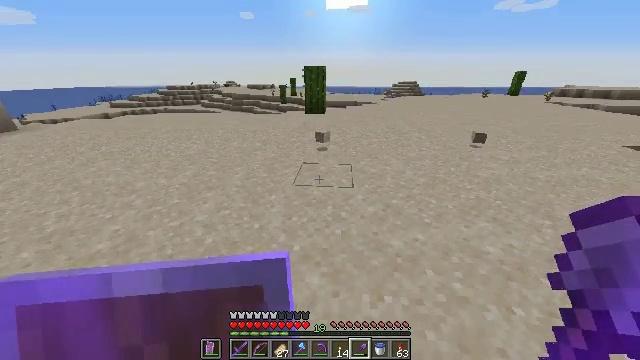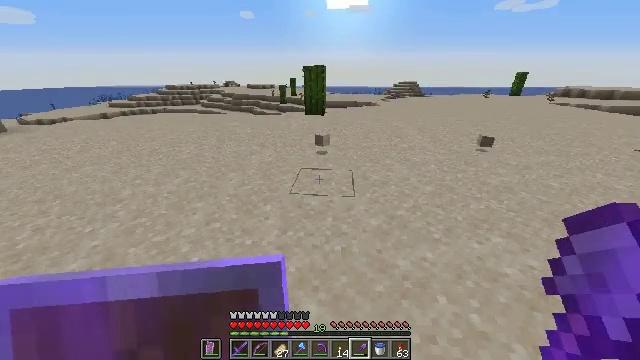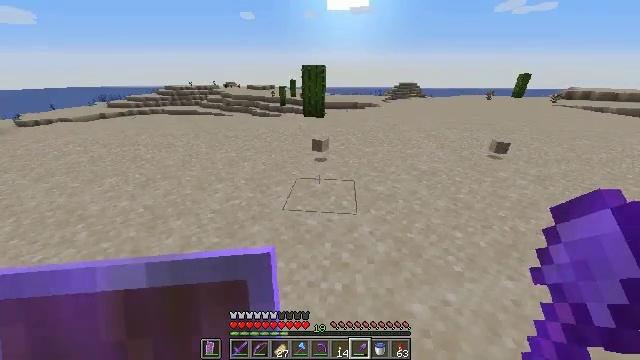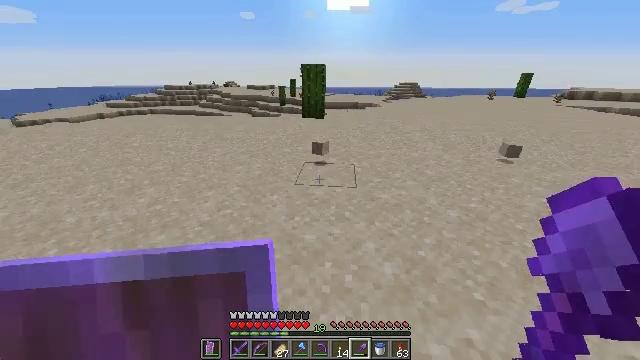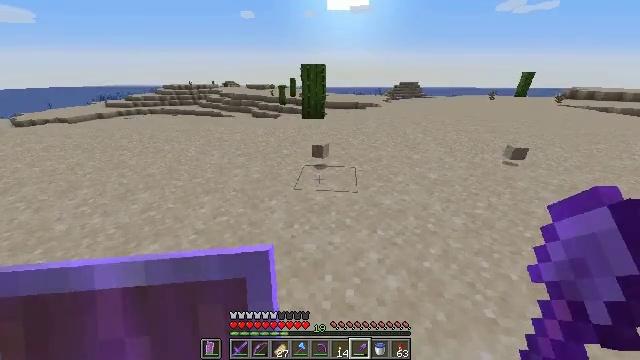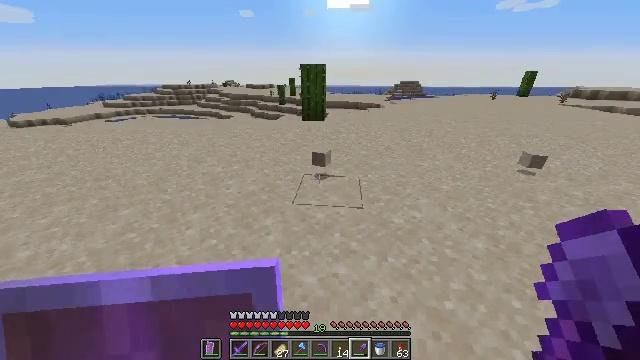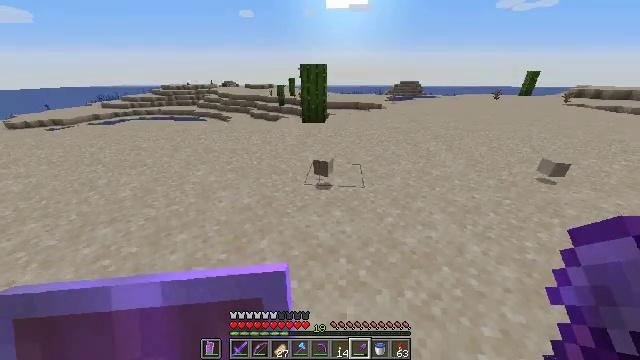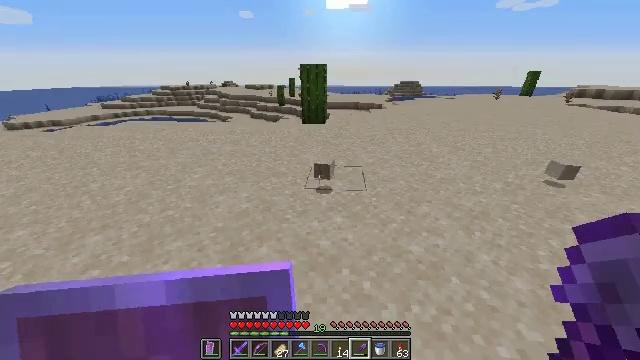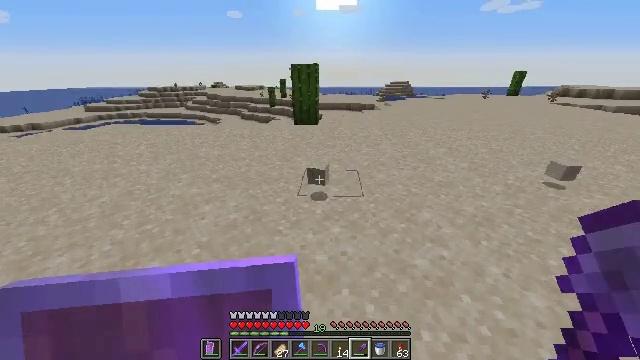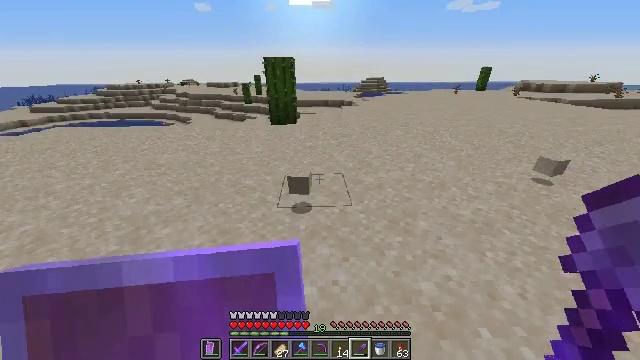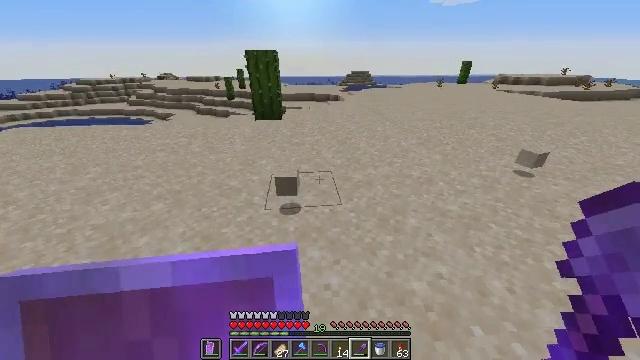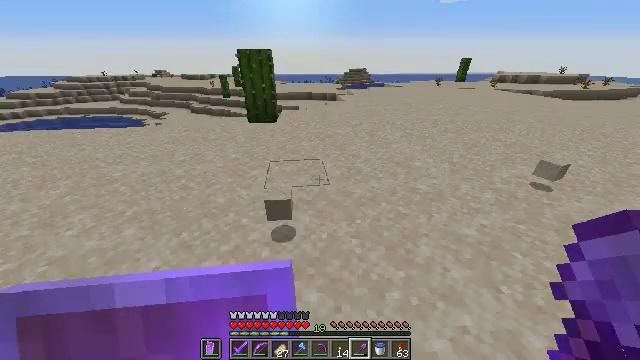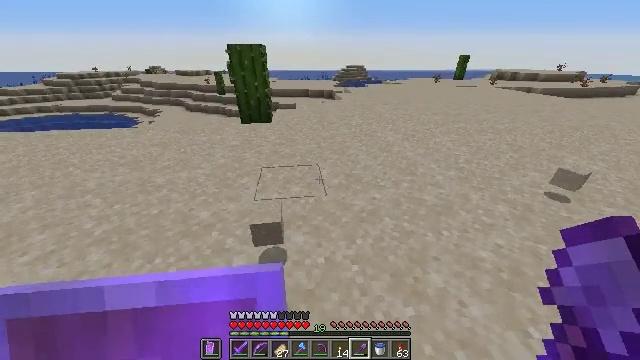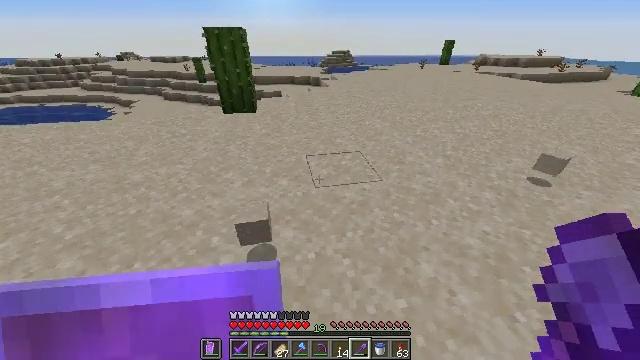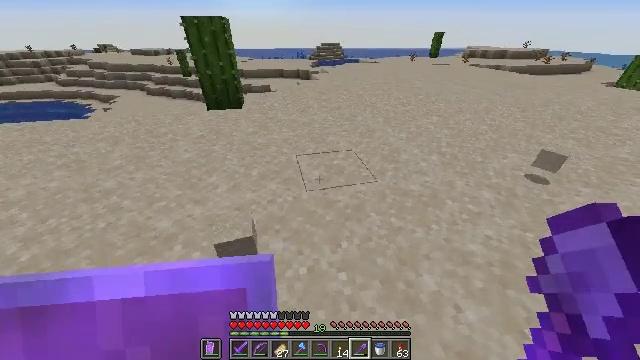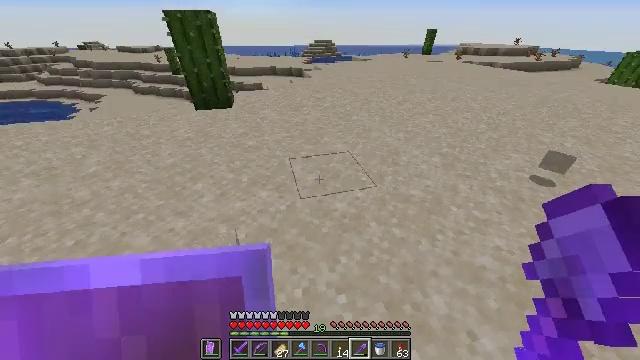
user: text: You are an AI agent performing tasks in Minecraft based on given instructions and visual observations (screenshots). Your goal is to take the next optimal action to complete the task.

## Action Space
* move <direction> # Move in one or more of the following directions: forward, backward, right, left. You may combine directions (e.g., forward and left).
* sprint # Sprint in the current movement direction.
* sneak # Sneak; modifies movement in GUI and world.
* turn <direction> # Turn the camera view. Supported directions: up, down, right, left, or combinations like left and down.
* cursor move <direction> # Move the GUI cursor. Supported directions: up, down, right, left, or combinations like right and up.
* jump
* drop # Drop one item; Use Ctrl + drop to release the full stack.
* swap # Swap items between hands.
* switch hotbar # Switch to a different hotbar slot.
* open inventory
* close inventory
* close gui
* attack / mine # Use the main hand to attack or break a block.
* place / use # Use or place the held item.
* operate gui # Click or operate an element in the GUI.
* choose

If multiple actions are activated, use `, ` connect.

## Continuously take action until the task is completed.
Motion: motion action
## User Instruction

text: Collect sand to make glass.
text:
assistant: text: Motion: move forward, sprint
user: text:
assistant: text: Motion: move forward, sprint
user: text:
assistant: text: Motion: move forward, sprint
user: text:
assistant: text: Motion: move forward, sprint
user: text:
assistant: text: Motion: move forward, sprint
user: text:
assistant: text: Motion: move forward, sprint
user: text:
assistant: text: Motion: move forward, sprint
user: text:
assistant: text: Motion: move forward, sprint, turn right
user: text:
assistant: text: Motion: move forward, sprint, turn right
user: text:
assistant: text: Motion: move forward, sprint, turn right and down
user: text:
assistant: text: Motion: move forward, sprint
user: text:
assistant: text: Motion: move forward, sprint
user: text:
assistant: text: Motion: move forward, sprint, turn right and down
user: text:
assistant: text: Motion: move forward, sprint, turn right and down
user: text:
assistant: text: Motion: move forward, sprint, turn right
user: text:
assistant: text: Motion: move forward, sprint, turn right and down
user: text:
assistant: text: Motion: move forward, sprint, turn right and down
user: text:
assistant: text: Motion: move forward, sprint, turn right and down
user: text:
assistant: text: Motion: move forward, sprint, turn right and up
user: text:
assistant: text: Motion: move forward, sprint, turn right and up
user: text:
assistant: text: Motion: move forward, sprint, turn right and up
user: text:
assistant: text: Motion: move forward, sprint, turn right and up
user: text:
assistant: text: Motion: move forward, sprint, turn right
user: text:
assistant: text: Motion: move forward, sprint
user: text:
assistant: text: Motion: move forward, sprint
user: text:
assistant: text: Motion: move forward, sprint, turn left
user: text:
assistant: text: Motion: move forward, sprint, turn left
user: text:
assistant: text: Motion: move forward, sprint
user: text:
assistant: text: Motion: move forward, sprint
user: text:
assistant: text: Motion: move forward, sprint, turn right